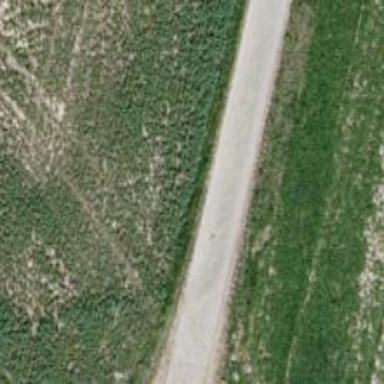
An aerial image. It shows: Paved track with grade 1 surface.